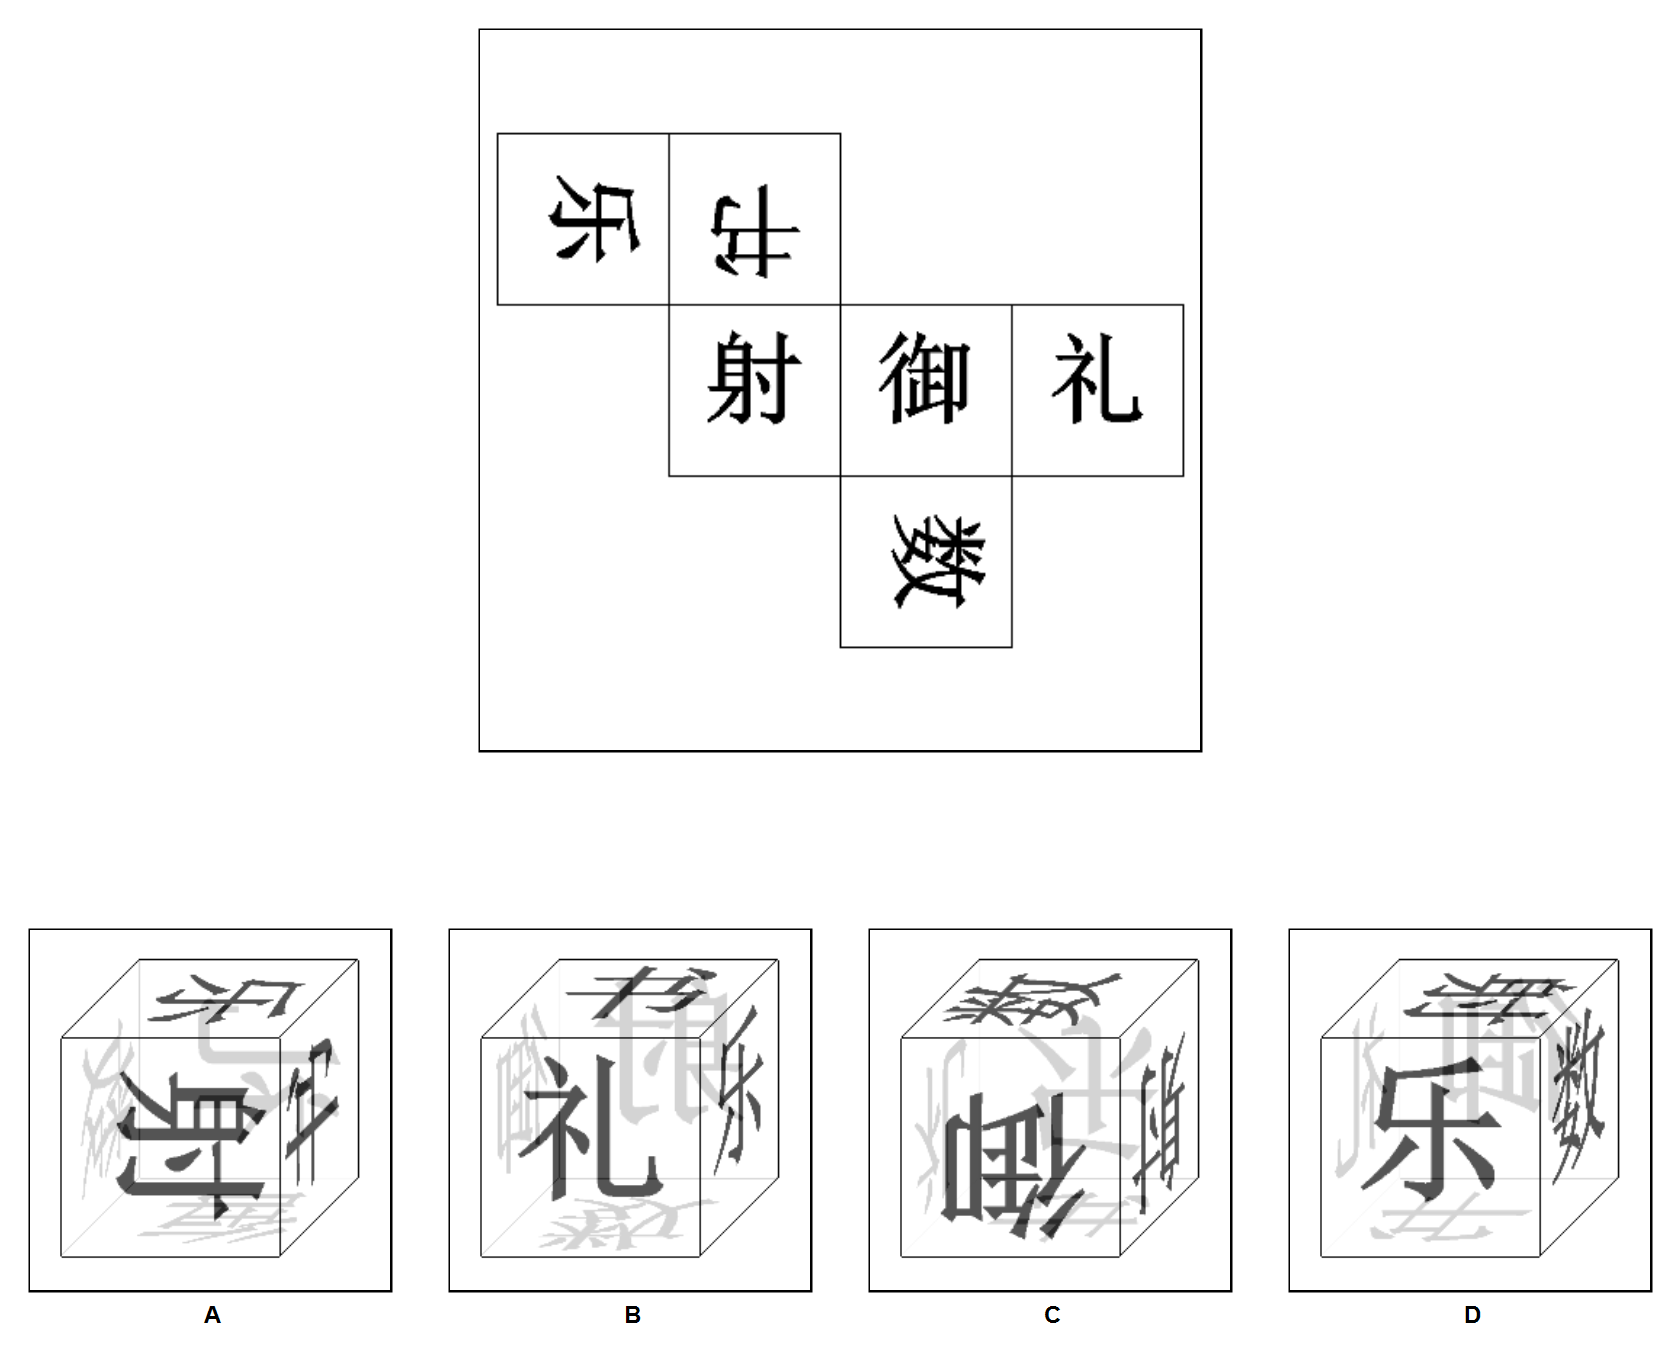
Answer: D